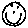
Label: smiley face